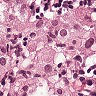
Metastatic tissue present: yes